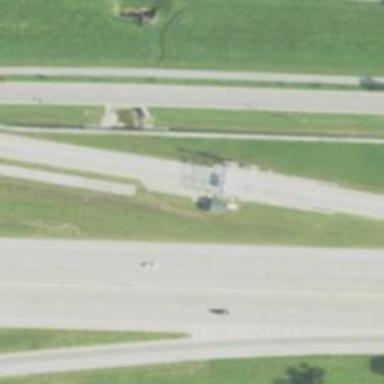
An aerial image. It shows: Toll gantry on the road.